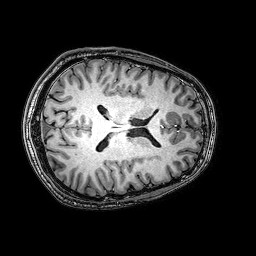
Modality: T1w
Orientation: axial
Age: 25
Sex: male
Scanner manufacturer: philips
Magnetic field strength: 3 T
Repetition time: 0.009 s
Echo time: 0.0035 s